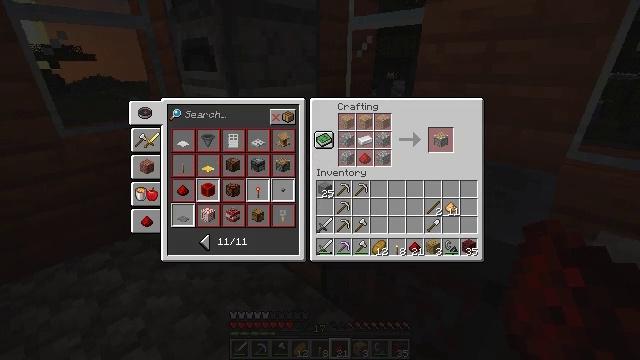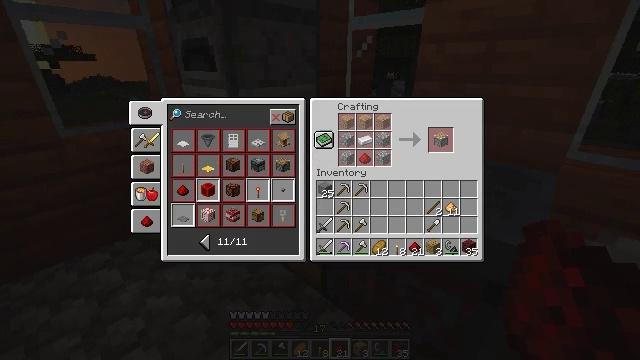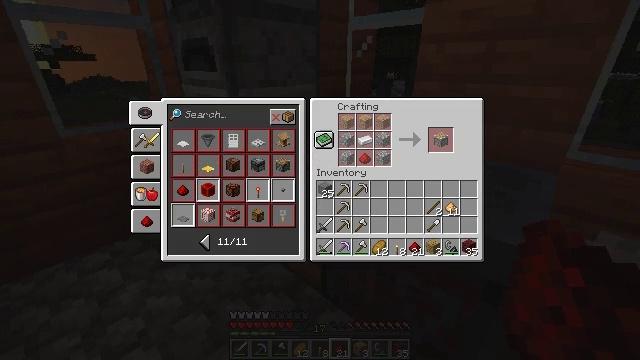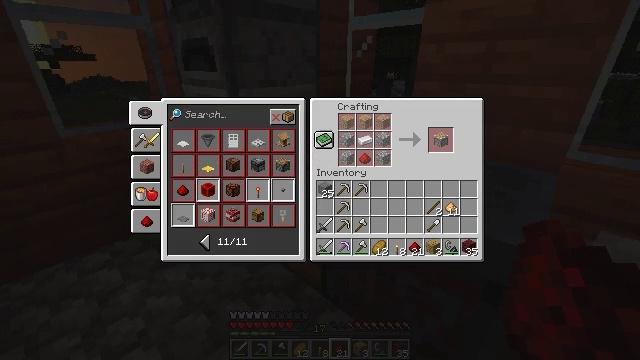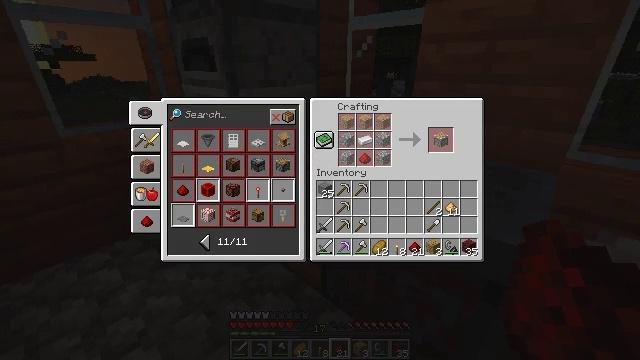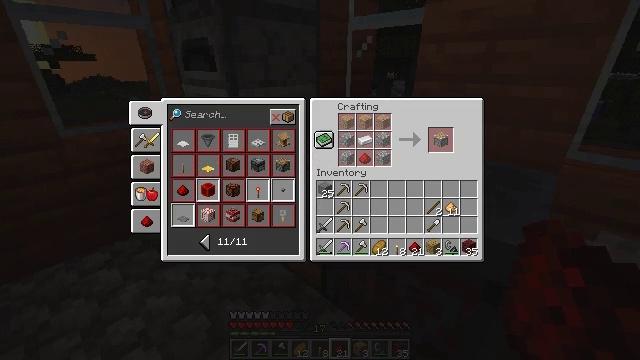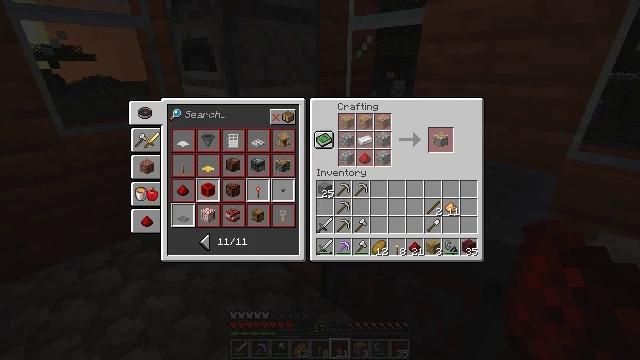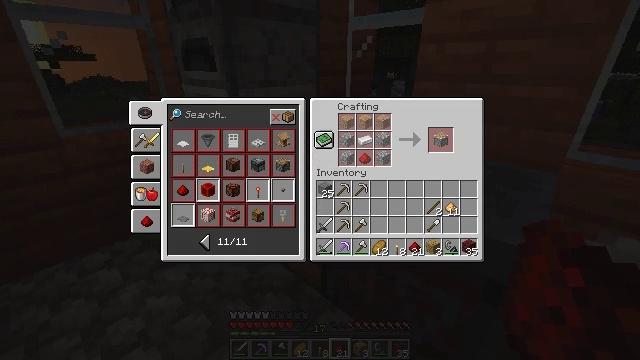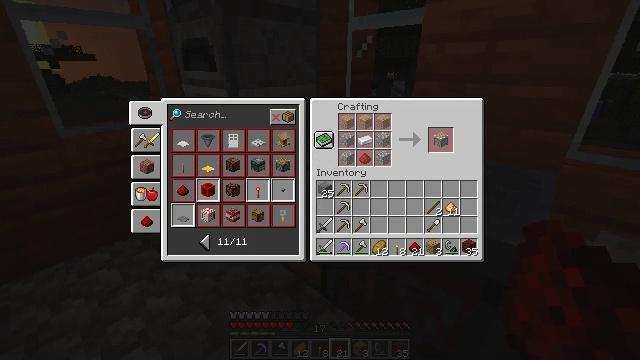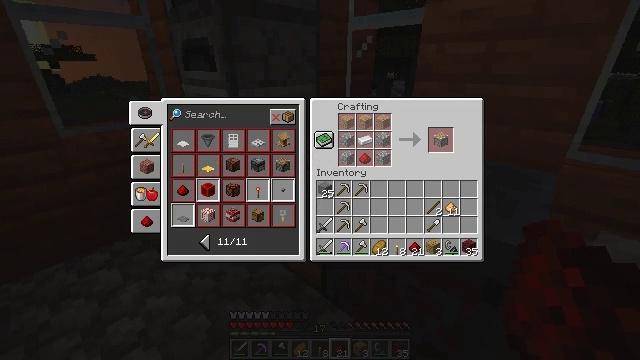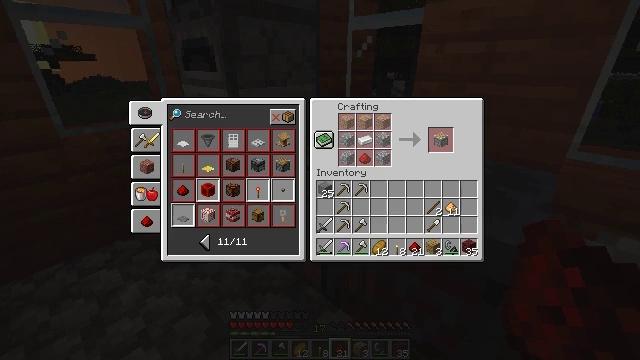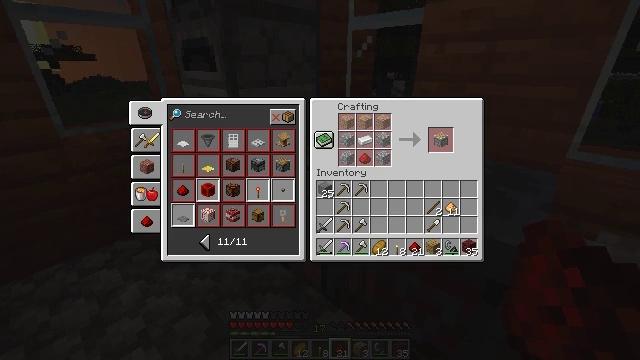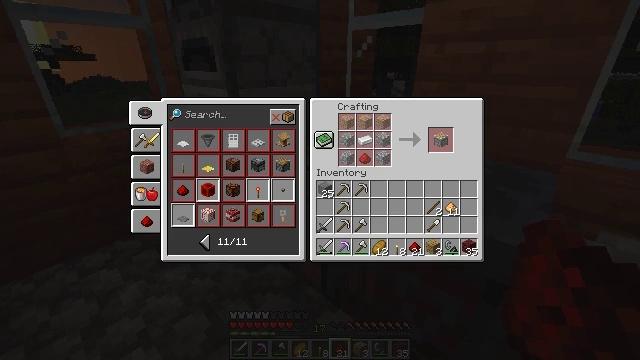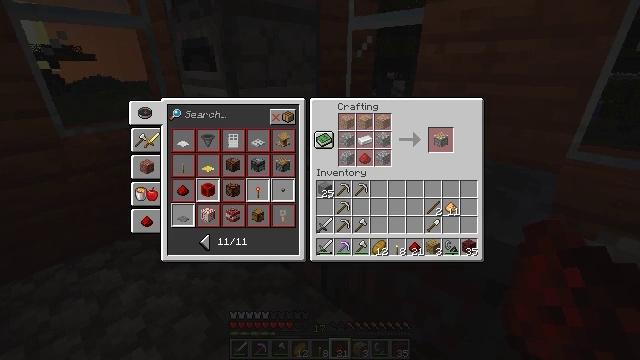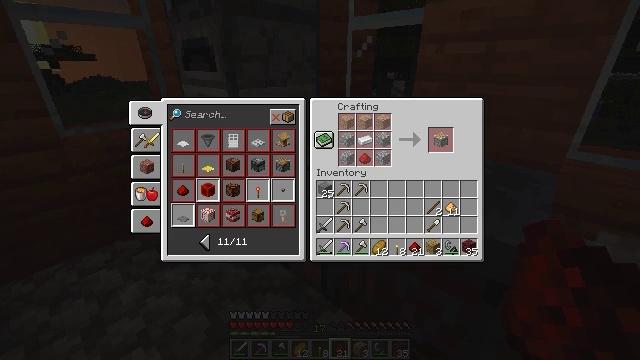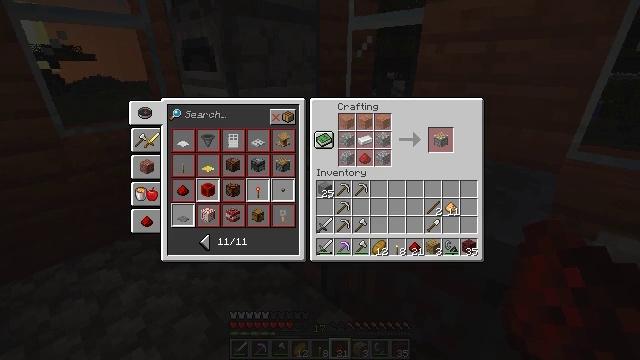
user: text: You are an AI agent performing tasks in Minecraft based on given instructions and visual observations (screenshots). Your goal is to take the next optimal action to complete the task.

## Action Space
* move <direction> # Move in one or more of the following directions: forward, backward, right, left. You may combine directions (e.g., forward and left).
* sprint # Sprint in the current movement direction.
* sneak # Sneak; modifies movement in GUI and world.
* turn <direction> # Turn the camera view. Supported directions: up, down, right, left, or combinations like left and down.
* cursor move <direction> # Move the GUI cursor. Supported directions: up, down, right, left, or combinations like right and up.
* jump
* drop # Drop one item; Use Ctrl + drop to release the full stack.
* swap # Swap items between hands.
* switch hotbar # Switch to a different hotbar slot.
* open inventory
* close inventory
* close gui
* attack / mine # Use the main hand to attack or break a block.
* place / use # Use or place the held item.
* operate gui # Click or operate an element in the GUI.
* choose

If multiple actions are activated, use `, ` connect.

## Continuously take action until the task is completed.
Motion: motion action
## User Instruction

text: Drop an iron sword.
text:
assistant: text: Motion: cursor move left
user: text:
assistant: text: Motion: cursor move down
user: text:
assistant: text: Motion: cursor move left and down
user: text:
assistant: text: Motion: cursor move left and down
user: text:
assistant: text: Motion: no_op
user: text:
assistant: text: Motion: no_op
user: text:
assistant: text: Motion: no_op
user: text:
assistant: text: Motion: no_op
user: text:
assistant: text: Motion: no_op
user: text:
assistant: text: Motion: no_op
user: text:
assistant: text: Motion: no_op
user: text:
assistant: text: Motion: no_op
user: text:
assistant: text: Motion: no_op
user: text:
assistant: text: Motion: no_op
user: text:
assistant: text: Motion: no_op
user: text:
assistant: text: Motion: no_op
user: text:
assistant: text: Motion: no_op
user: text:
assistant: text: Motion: no_op
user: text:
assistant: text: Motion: no_op
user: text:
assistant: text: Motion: no_op
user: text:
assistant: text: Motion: no_op
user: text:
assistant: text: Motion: no_op
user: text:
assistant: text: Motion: no_op
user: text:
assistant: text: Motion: no_op
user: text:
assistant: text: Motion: no_op
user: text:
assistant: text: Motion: no_op
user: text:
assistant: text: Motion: no_op
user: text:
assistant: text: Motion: no_op
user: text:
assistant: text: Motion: no_op
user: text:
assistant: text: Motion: no_op